Interaction volume radius: 5 \u00c5
Interaction volume height: 35 \u00c5
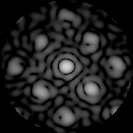
Disorder parameter: 0.3246